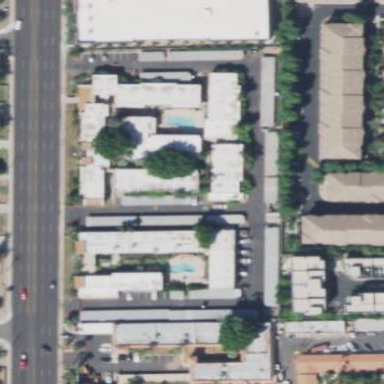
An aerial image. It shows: Residential area with apartments.